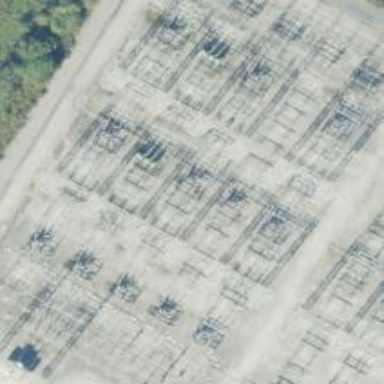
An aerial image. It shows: Switch for power supply.